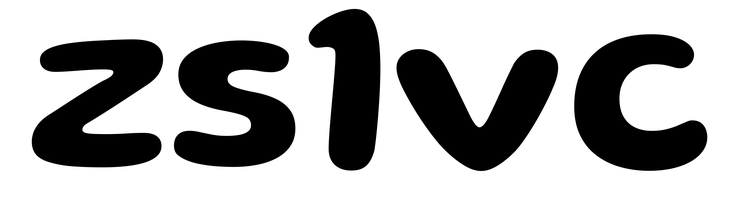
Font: Gluten_SemiBold